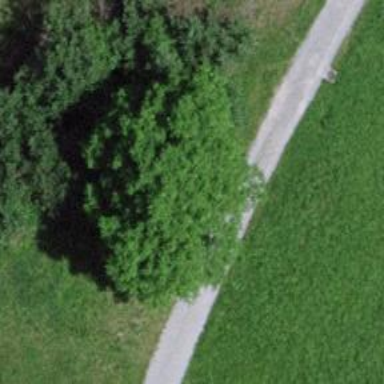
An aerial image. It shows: Park with broadleaved deciduous trees.